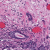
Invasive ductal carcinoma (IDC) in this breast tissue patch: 1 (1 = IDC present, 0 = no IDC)